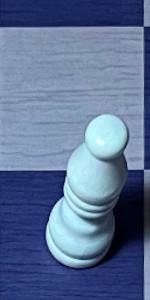
Label: Bishop_White